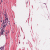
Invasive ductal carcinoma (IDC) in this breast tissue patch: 0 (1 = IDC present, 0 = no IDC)